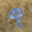
Label: 9